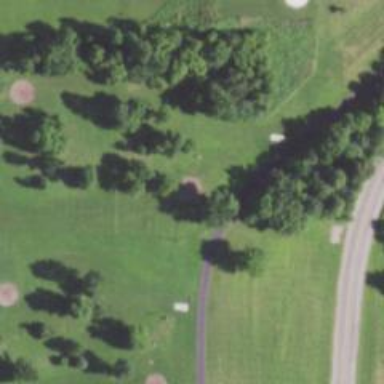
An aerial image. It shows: Disc golf hole.